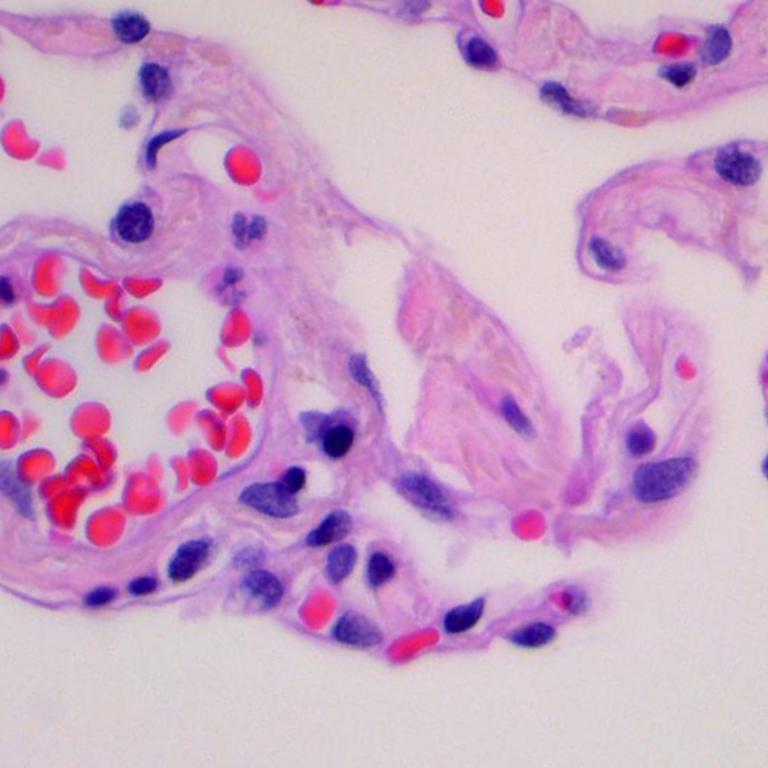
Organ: lung
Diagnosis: benign